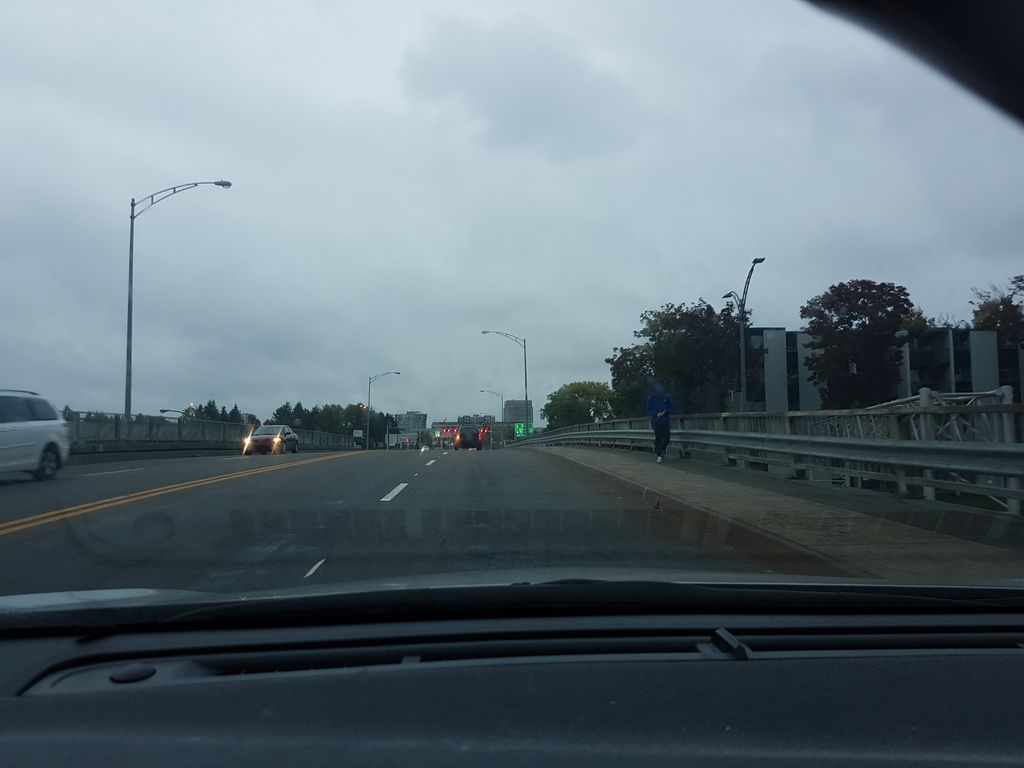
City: quebec_city